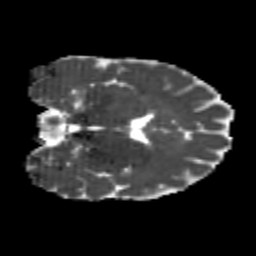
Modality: MD
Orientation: coronal
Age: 25
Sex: male
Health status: healthy
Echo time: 0.074 s